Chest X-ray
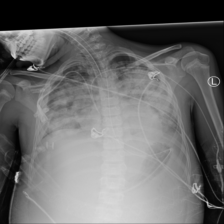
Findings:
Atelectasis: negative
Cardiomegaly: negative
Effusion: positive
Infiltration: positive
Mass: negative
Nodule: negative
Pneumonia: positive
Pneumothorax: negative
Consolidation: negative
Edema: positive
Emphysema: negative
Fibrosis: negative
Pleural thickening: negative
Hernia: negative